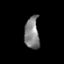
Tissue: prostate
Cell type: T cells
Senescence score: 0.7255
Nuclear area (px): 454
Mean DAPI intensity: 130.577